【题型】解答题　【知识点】平面几何　【难度】easy
如图，在平面直角坐标系 \(xOy\) 中，\(P\) 是反比例函数 \(y = -\frac{6}{x} (x < 0)\) 图象上的一点，以点 \(P\) 为圆心，\(PO\) 长为半径作圆，与 \(x\) 轴交于点 \(A\)，与 \(y\) 轴交于点 \(B\)，连接 \(AB\)。

(1) 求证：\( P \) 为线段 \( AB \) 的中点。

(2) 若 \(\tan \angle OAB = \dfrac{2}{3}\)，求点 \( P \) 的坐标。
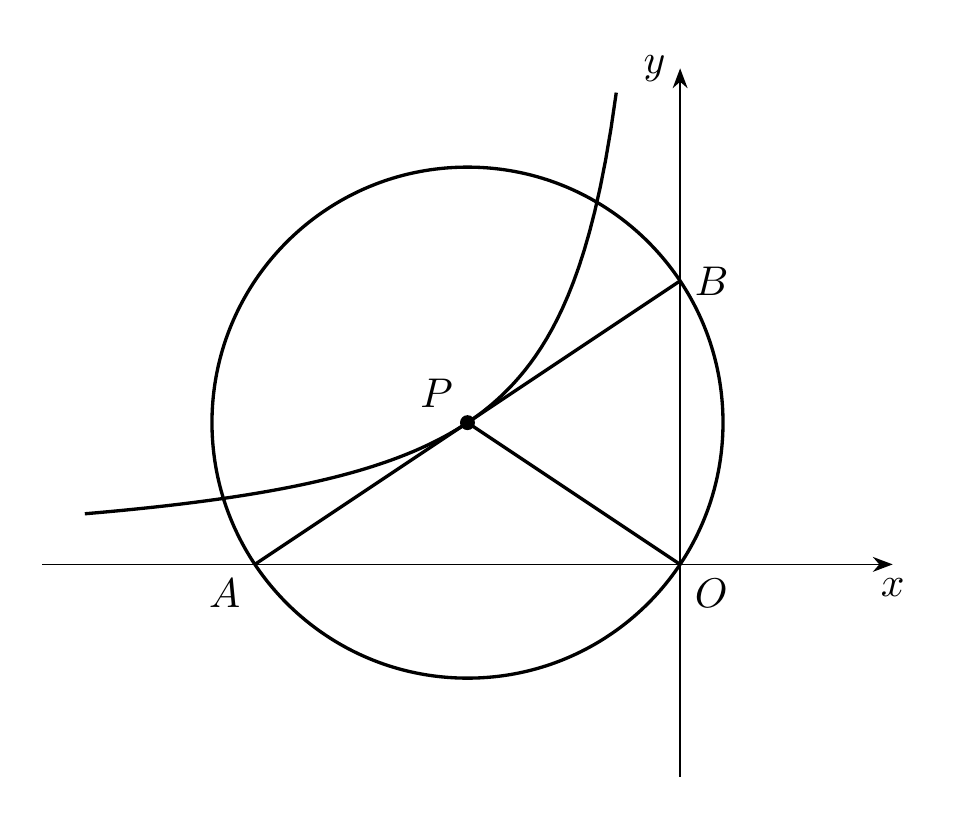
【解答】
【答案】(1)见解析

(2)点 \( P \) 的坐标为 \((-3, 2)\)

【分析】

【详解】(1) 证法一：由题意，知点 \( A \)、\( O \)、\( B \) 在 \( OP \) 上，且 \(\angle AOB = 90^\circ\)，
∴ \( AB \) 为 \( OP \) 的直径，

∴ \( P \) 为线段 \( AB \) 的中点；

证法二：由题意得 \( PA = PO = PB \)，

∴ \(\angle PAO = \angle POA\)，\(\angle POB = \angle PBO\)，

∴ \(\angle PAO + \angle PBO = 90^\circ\)，

∴ \(\angle APO + \angle BPO = 180^\circ - 2\angle PAO + 180^\circ - 2\angle PBO = 180^\circ\)，

∴ 点 \( A \)、\( P \)、\( B \) 三点共线，

∴ \( P \) 为线段 \( AB \) 的中点；

(2) 解：如解图，过点 \( P \) 分别作 \( PC \perp x \) 轴交 \( x \) 轴于点 \( C \)，作 \( PD \perp y \) 轴交 \( y \) 轴于点 \( D \)。

由（1），知 $P$ 为线段 $AB$ 的中点，

$\therefore PA = PO = PB,$

$C$ 为 $AO$ 的中点，$D$ 为 $BO$ 的中点，

$\therefore \tan \angle OAB = \frac{2}{3},$

$\therefore \frac{OB}{OA} = \frac{2}{3},$

设 $OB = 2a$，则 $OA = 3a$，

$\therefore BD = OD = a, \quad AC = OC = \frac{3a}{2},$

由作辅助线得四边形 $PCOD$ 是矩形，

$\therefore PC = OD = a,$

点 $P$ 的坐标为 $\left(-\frac{3a}{2}, a\right)$，

点 $P$ 在反比例函数 $y = -\frac{6}{x} (x < 0)$ 的图象上，

$\therefore -\frac{3a}{2} \times a = -6,$

解得 $a = 2$（负值已舍去），

点 $P$ 的坐标为 $(-3, 2)$。

【点睛】本题考查了直径所对的圆周角等于 $90^\circ$，等边对等角，三角形内角和定理，正切的定义，反比例函数的性质，矩形的判定与性质，熟练掌握以上知识点是解答本题的关键。
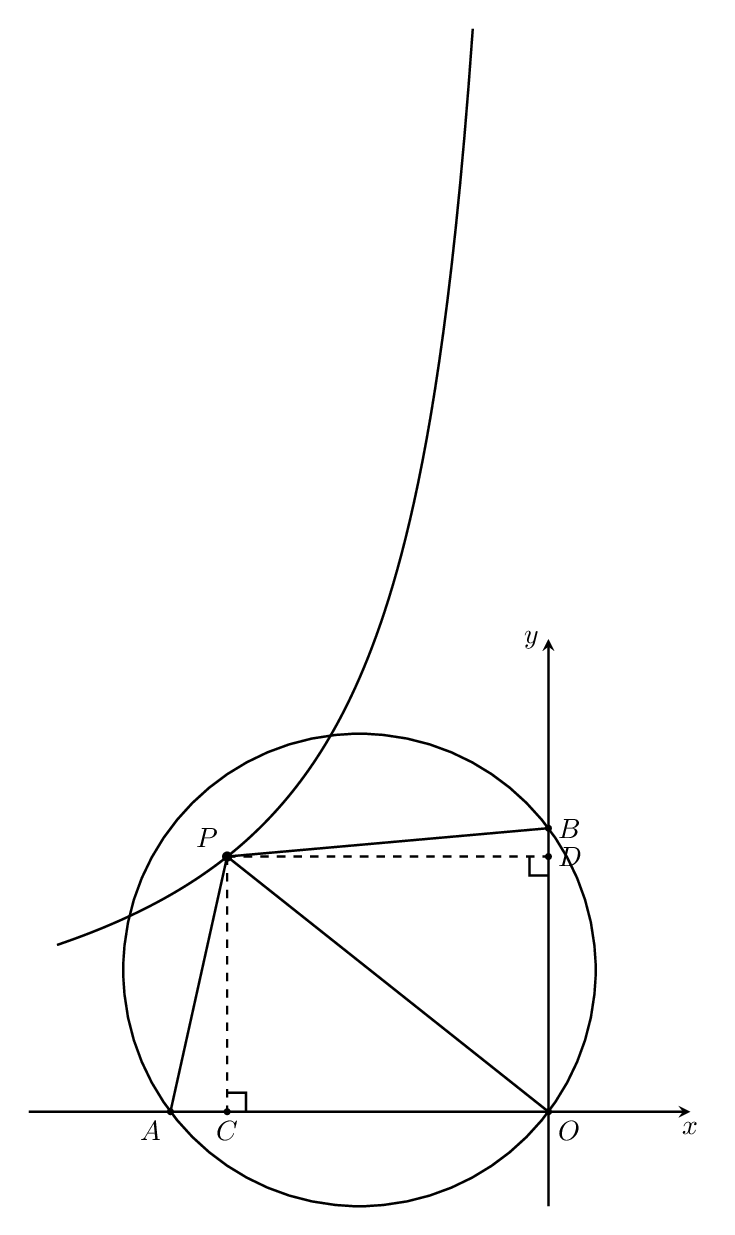